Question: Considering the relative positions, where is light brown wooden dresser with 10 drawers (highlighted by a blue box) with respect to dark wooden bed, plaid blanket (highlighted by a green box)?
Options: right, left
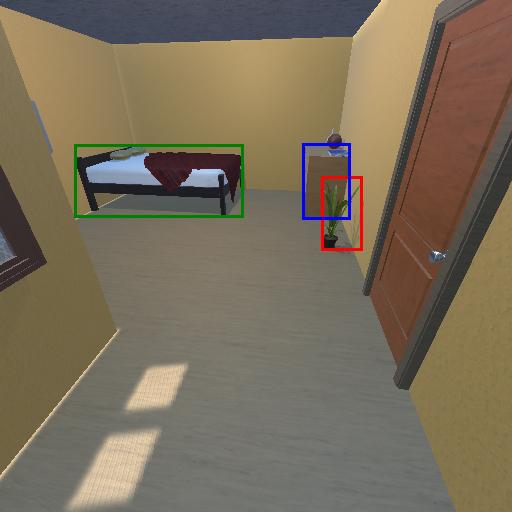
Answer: right